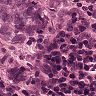
Metastatic tissue present: yes